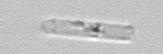
Label: Cerataulina_pelagica